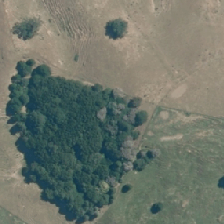
Land cover: indigenous_forest